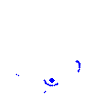
Particle: pion